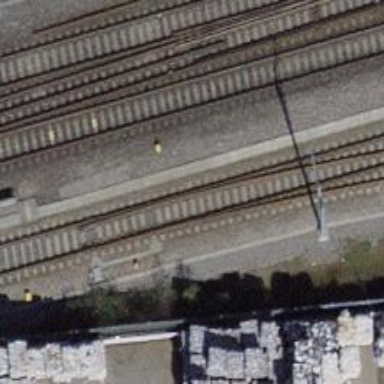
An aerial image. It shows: Railway switch.